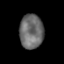
Tissue: prostate
Cell type: T cells
Senescence score: 0.294
Nuclear area (px): 801
Mean DAPI intensity: 106.743